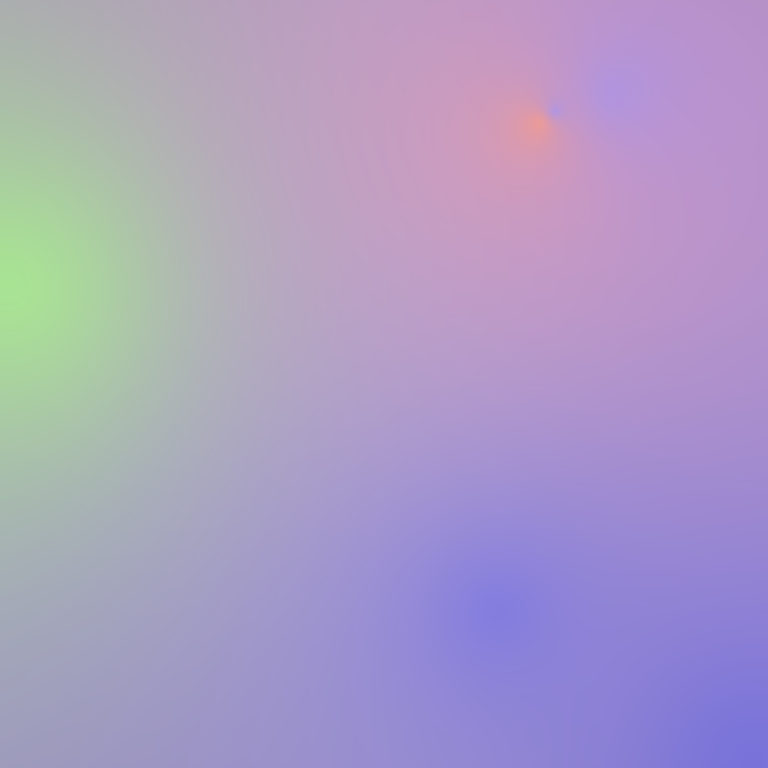
Abstract light effect, smooth gradient from soft lavender to gentle green, serene atmosphere, diffuse glow, no room, no furniture, no objects.